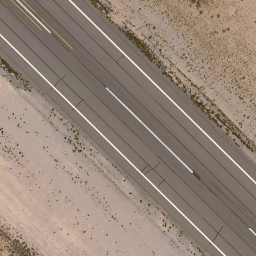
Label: runway